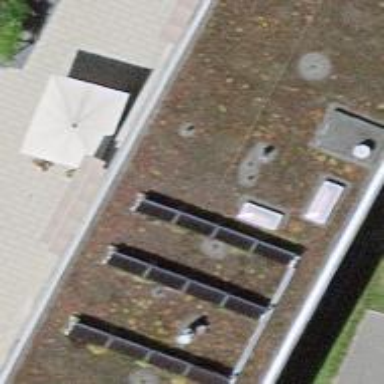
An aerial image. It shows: Solar power generator using photovoltaic panels.